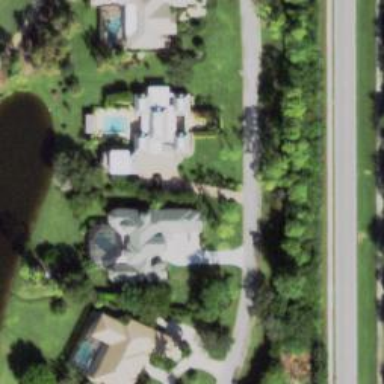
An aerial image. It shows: Driveway.